Question: My app is not acknowledging JDK 1.8. I'm trying to use a switch case with a string as the switch. Just using a basic example from <URL> Yes, I could switch to if/else statements but I'd rather not.
'''
public String getTypeOfDayWithSwitchStatement(String dayOfWeekArg) {
String typeOfDay;
switch (dayOfWeekArg) {
case "Monday":
typeOfDay = "Start of work week";
break;
case "Tuesday":
case "Wednesday":
case "Thursday":
typeOfDay = "Midweek";
break;
case "Friday":
typeOfDay = "End of work week";
break;
case "Saturday":
case "Sunday":
typeOfDay = "Weekend";
break;
default:
throw new IllegalArgumentException("Invalid day of the week: " + dayOfWeekArg);
}
return typeOfDay;
}
'''
I'm getting the error of 'Incompatible Types: byte, char, int, short' which would mean I'm using an old version of Java.. Which doesn't make sense as I have jdk1.8.0_11 installed.

Would this be an issue in my Gradle files?
'''
apply plugin: 'com.android.application'
dependencies {
compile 'com.parse.bolts:bolts-android:1.1.2'
compile fileTree(dir: 'libs', include: 'Parse-*.jar')
compile 'com.android.support:support-v4:18.0.0'
}
android {
compileSdkVersion 15
buildToolsVersion "20.0.0"
defaultConfig {
applicationId "name"
minSdkVersion 15
targetSdkVersion 15
versionCode 1
versionName "1.0"
}
buildTypes {
release {
runProguard false
proguardFiles getDefaultProguardFile('proguard-android.txt'), 'proguard-rules.pro'
}
}
}
'''
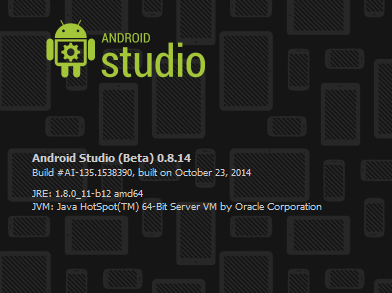
Answer: Using <URL> solution, I was able to get rid of the error. Add targetCompatibility to Java 1.7 to resolve this. Android does not currently use Java 1.8 in their projects.
Add this to the build.gradle file:
'''
compileOptions {
sourceCompatibility JavaVersion.VERSION_1_7
targetCompatibility JavaVersion.VERSION_1_7
}
'''